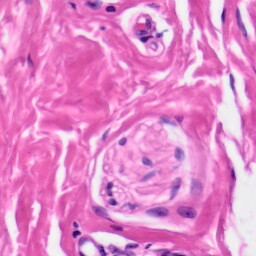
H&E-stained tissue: Skin